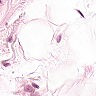
Metastatic tissue present: no